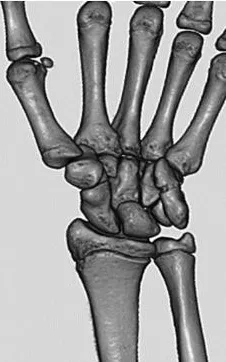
Plane X-ray before the surgery.
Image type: radiology (ct)